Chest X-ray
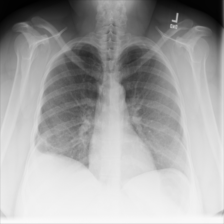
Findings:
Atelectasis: negative
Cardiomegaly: negative
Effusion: negative
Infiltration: negative
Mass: negative
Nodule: negative
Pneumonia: negative
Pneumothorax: negative
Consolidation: negative
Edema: negative
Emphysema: negative
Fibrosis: negative
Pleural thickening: negative
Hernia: negative